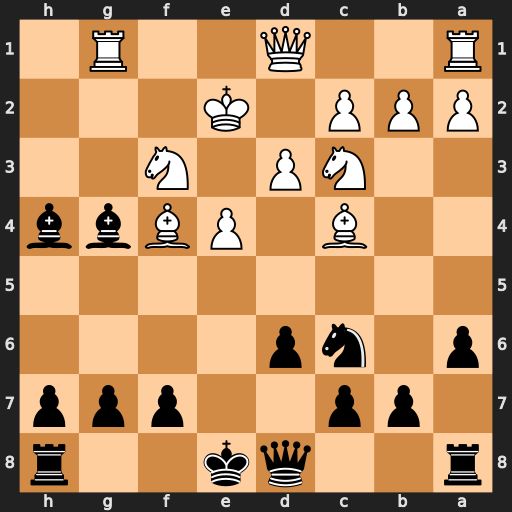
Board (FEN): r2qk2r/1pp2ppp/p1np4/8/2B1PBbb/2NP1N2/PPP1K3/R2Q2R1
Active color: b
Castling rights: kq
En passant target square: -
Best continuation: Nd4+ Ke3 Bxf3